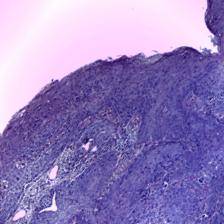
Diagnosis: OSCC